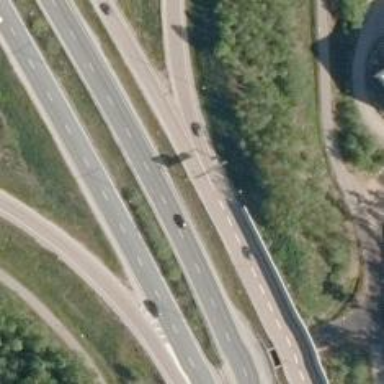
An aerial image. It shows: Asphalt road designated as trunk highway.